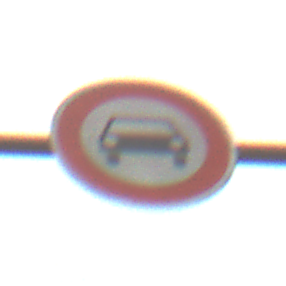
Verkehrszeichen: VerbotKraftwagen
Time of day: MorningAfternoon
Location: Outdoor (Nature)
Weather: Overcast
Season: NotSpecified
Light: Natural